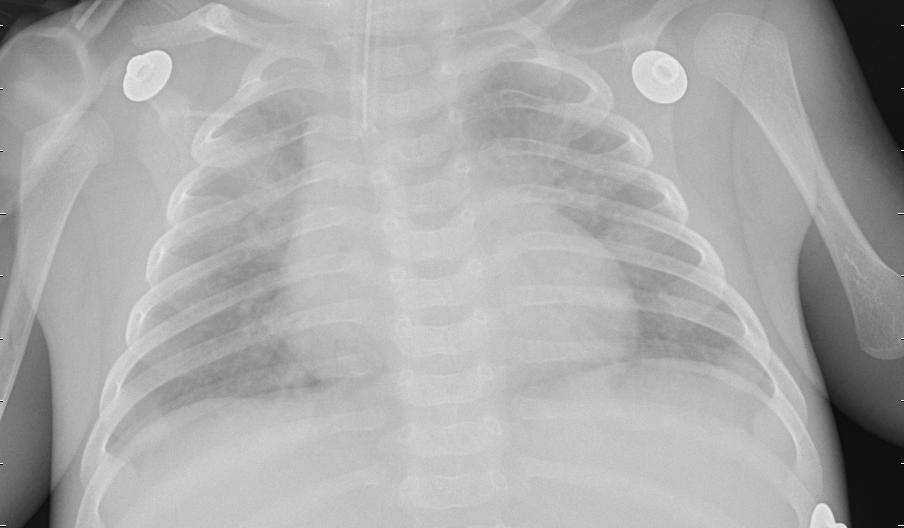
Diagnosis: PNEUMONIA